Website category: university
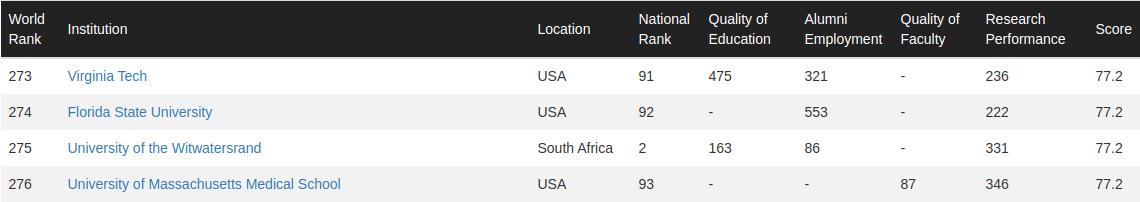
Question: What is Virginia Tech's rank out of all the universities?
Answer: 273

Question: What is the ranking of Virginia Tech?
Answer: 273

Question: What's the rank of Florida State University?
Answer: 274

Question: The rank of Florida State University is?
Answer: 274

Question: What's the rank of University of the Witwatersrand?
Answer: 275

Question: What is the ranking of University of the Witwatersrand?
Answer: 275

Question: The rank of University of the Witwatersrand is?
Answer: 275

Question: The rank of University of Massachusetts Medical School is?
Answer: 276

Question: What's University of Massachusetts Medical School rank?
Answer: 276

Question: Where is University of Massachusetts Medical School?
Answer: USA

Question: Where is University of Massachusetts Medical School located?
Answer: USA

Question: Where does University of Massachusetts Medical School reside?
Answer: USA

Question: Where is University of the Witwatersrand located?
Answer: South Africa

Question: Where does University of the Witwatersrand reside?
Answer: South Africa

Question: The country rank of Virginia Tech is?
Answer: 91

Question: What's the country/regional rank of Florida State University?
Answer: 92

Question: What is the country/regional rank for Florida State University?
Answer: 92

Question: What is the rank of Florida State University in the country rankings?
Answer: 92

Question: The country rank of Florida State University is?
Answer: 92

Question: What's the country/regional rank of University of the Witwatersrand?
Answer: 2

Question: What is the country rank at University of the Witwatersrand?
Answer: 2

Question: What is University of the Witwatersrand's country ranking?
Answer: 2

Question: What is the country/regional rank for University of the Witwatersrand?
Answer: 2

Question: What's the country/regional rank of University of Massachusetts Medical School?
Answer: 93

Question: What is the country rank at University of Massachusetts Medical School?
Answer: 93

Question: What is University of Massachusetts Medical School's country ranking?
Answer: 93

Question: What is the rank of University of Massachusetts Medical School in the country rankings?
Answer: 93

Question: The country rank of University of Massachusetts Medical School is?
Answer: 93

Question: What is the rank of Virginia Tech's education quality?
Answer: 475

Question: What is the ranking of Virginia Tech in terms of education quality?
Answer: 475

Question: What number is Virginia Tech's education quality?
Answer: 475

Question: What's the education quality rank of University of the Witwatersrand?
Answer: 163

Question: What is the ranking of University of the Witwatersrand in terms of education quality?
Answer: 163

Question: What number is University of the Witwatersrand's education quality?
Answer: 163

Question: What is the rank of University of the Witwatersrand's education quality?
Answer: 163

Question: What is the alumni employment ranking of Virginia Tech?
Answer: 321

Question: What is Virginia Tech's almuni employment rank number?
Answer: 321

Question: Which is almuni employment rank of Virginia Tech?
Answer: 321

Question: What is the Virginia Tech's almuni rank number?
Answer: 321

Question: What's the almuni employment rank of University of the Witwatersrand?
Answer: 86

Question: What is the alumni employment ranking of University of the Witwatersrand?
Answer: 86

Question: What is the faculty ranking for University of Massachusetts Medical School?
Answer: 87

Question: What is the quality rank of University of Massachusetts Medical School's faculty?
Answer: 87

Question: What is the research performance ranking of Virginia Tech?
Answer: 236

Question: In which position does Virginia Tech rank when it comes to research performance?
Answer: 236

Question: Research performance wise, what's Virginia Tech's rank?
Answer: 236

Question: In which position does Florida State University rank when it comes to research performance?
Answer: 222

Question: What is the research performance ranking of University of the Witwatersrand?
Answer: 331

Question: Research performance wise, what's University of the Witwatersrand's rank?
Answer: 331

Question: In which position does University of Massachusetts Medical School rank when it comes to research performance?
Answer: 346

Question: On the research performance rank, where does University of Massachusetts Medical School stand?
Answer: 346

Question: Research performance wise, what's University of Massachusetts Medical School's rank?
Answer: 346

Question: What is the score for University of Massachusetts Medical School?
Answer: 77.2

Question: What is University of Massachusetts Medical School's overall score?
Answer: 77.2

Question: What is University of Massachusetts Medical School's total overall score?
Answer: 77.2

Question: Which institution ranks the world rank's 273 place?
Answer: Virginia Tech

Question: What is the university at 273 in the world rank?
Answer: Virginia Tech

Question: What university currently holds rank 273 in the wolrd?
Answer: Virginia Tech

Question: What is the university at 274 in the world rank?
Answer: Florida State University

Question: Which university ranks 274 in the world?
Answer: Florida State University

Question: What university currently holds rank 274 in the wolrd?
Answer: Florida State University

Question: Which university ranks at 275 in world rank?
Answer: University of the Witwatersrand

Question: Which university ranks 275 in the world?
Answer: University of the Witwatersrand

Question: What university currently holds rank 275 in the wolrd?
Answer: University of the Witwatersrand